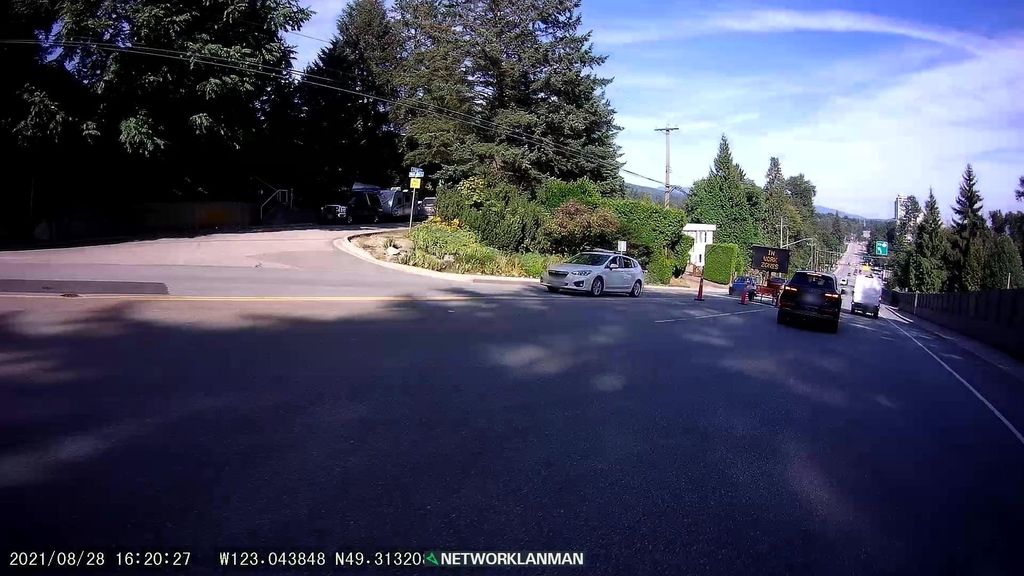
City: vancouver